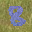
Label: 8